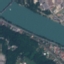
Land use / land cover class: River